Question: I'm not sure about why isn't working my code. I've searched for help but I don't get any result.
The problem is that I don't get a full table with all the contents that it must print. The objective is to print a table with my timetable using a database.
Here you have an image of the current result:

However, I want to get the full table.
'''
<?php
Class TBG {
/*
* #####################################################################################
* ##################### Partes de Librerias Importantes ###############################
* #####################################################################################
*/
private static function initialCheck($param1, $param2, $param3) {
if(!isset($param1) || !isset($param2) || !isset($param3)){
return true;
}
return false;
}
private static function executeQuery($mysqli_table_name, $connection, $rown){
if(self::initialCheck($mysqli_table_name, $connection, $rown)){
return;
}
$sql = "SELECT * FROM $mysqli_table_name WHERE id = $rown";
$result = mysqli_query($connection, $sql);
return $result;
}
private static function checkEmptyTable($result){
if(self::initialCheck(" ", $result, " ")){
return;
}
if($result -> num_rows === 0){
echo "<center><h4>Esta tabla no ha sido a&uacute;n generada.</h4></center>";
return true;
}
return false;
}
/*
* #####################################################################################
* ################################ Librerias ##########################################
* #####################################################################################
*/
///////////////////////////////////
private static function getAmountOfRows($result){
if(self::initialCheck(" ", $result, " ")){
return;
}
return $row_max = $result->num_rows;
}
private static function getAssociated($result){
if(self::initialCheck(" ", $result, " ")){
return;
}
return $row = mysqli_fetch_assoc($result);
}
///////////////////////////////////
private static function timeStart($row){
if(self::initialCheck(" ", $row, " ")){
return;
}
switch (strlen($row["time_start"])) {
case 4:
return $time_start = substr($row["time_start"], 0, -2).":".substr($row["time_start"], 2, 0);
case 3:
return $time_start = "0".substr($row["time_start"], 0, -2).":".substr($row["time_start"], 1, 0);
case 2:
return $time_start = "00:".$row["time_start"];
case 1:
switch ($row["time_start"]) {
case 0:
return $time_start = "00:00";
default:
return $time_start = "00:0".$row["time_start"];
}
default:
break;
}
}
private static function timeEnd($row){
if(self::initialCheck(" ", $row, " ")){
return;
}
switch (strlen($row["time_end"])) {
case 4:
return $time_end = substr($row["time_end"], 0, -2).":".substr($row["time_end"], 2, 0);
case 3:
return $time_end = "0".substr($row["time_end"], 0, -2).":".substr($row["time_end"], 1, 0);
case 2:
return $time_end = "00:".$row["time_end"];
case 1:
switch ($row["time_end"]) {
case 0:
return $time_end = "00:00";
default:
return $time_end = "00:0".$row["time_end"];
}
default:
break;
}
}
///////////////////////////////////
/*
* #####################################################################################
* ############################ Partes Importantes #####################################
* #####################################################################################
*/
private static function generateTableHeader(){
echo "<table class="global-tables-table">";
echo " <tr>";
echo " <th>Tiempo</th>";
echo " <th>Lunes</th>";
echo " <th>Martes</th>";
echo " <th>Mi&eacute;rcoles</th>";
echo " <th>Jueves</th>";
echo " <th>Viernes</th>";
echo " <th>S&aacute;bado</th>";
echo " <th>Domingo</th>";
echo " </tr>";
}
private static function generateTableBody($row, $time_start, $time_end){
if(self::initialCheck($row, $time_start, $time_end)){
return;
}
echo " <tr>";
echo " <td>".$time_start." - ".$time_end."</td>";
echo " <td>".$row["monday"]."</td>";
echo " <td>".$row["tuesday"]."</td>";
echo " <td>".$row["wednesday"]."</td>";
echo " <td>".$row["thursday"]."</td>";
echo " <td>".$row["friday"]."</td>";
echo " <td>".$row["saturday"]."</td>";
echo " <td>".$row["sunday"]."</td>";
echo " </tr>";
}
private static function generateTableFooter(){
echo "</table>";
}
public static function generateTable($mysqli_table_name, $connection) {
if(self::initialCheck($mysqli_table_name, $connection, " ")){
return;
}
if(self::checkEmptyTable(self::executeQuery($mysqli_table_name, $connection, 0))){
return;
}
self::generateTableHeader();
for ($i = 0; $i < self::getAmountOfRows(self::executeQuery($mysqli_table_name, $connection, 0)); $i++) {
self::generateTableBody(self::getAssociated(self::executeQuery($mysqli_table_name, $connection, $i)),
self::timeStart(self::getAssociated(self::executeQuery($mysqli_table_name, $connection, $i))),
self::timeEnd(self::getAssociated(self::executeQuery($mysqli_table_name, $connection, $i))));
}
self::generateTableFooter();
}
}
'''
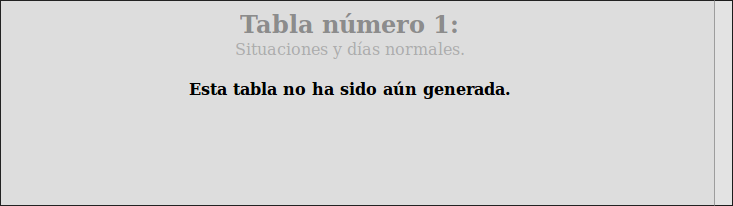
Answer: If you call your class like this:
'''
TBG::generateTable('table_name', new mysqli('localhost', 'root', '', 'cdcol'));
'''
It will execute the function 'checkEmtpyTable()' with the result of the SQL Query
'''
SELECT * FROM table_name WHERE id = 0
'''
This will result in the check to fail and display the message.
I do not think that this code makes much sense. If you auto increment the id, it will start with 1, and if you do not there is not much sense to count one entry.
Please show us your database table with some entries. Did you write this class btw?
Change the function 'execute_query()' like that and you will get a bit further:
'''
private static function executeQuery($mysqli_table_name, $connection, $rown){
if(self::initialCheck($mysqli_table_name, $connection, $rown)){
return;
}
$sql = "SELECT * FROM $mysqli_table_name";
if ($rown != 0) {
$sql .= " WHERE id = $rown";
}
$result = mysqli_query($connection, $sql);
return $result;
}
'''